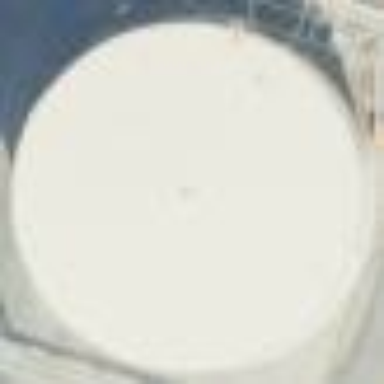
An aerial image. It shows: Storage tank created as man-made structure.